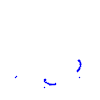
Particle: kaon